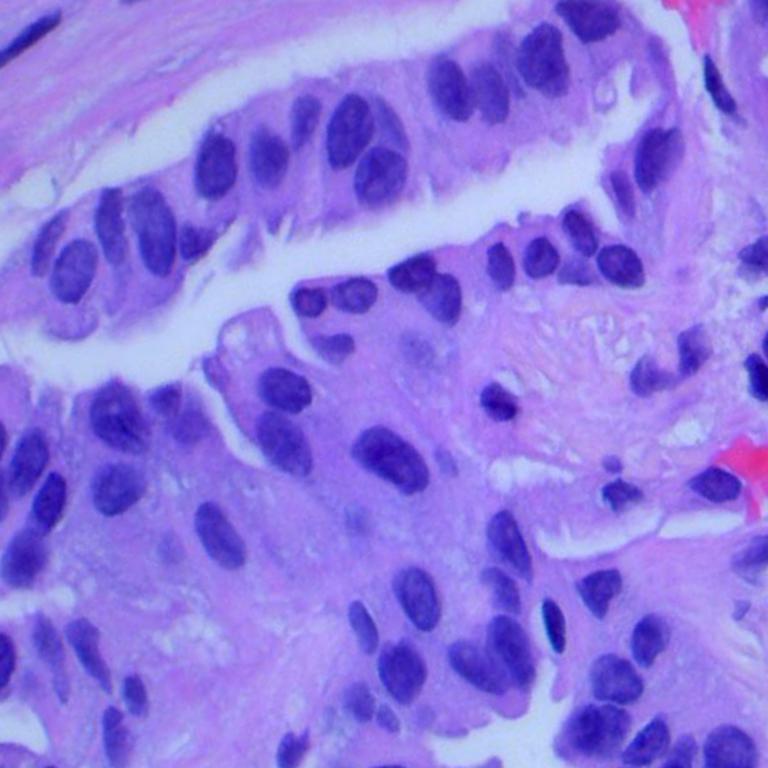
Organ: lung
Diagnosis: adenocarcinomas